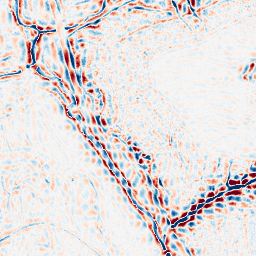
Category: wavelet
Decomposition family: wavelet_dwt
Decomposition parameters: wavelet: db8
level: 3
Upsampling method: edge_directed
Upsampling parameters: scale: 2
Upsampling scale: 2